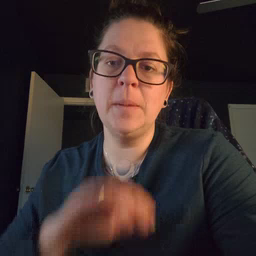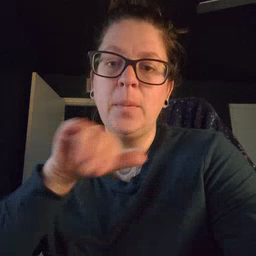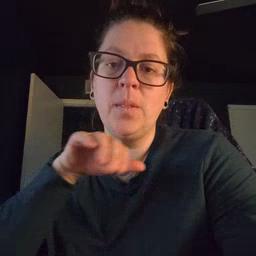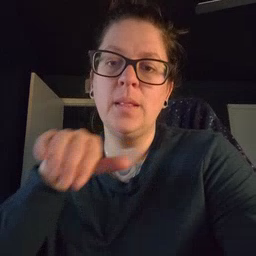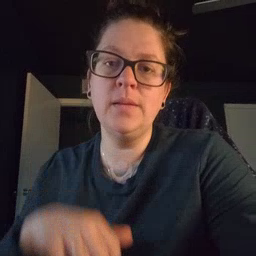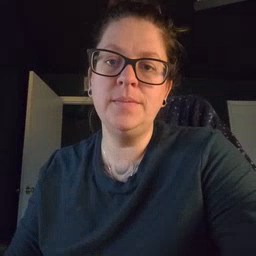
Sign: pool